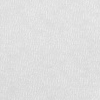
Atmospheric dust classification: dusty